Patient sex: M
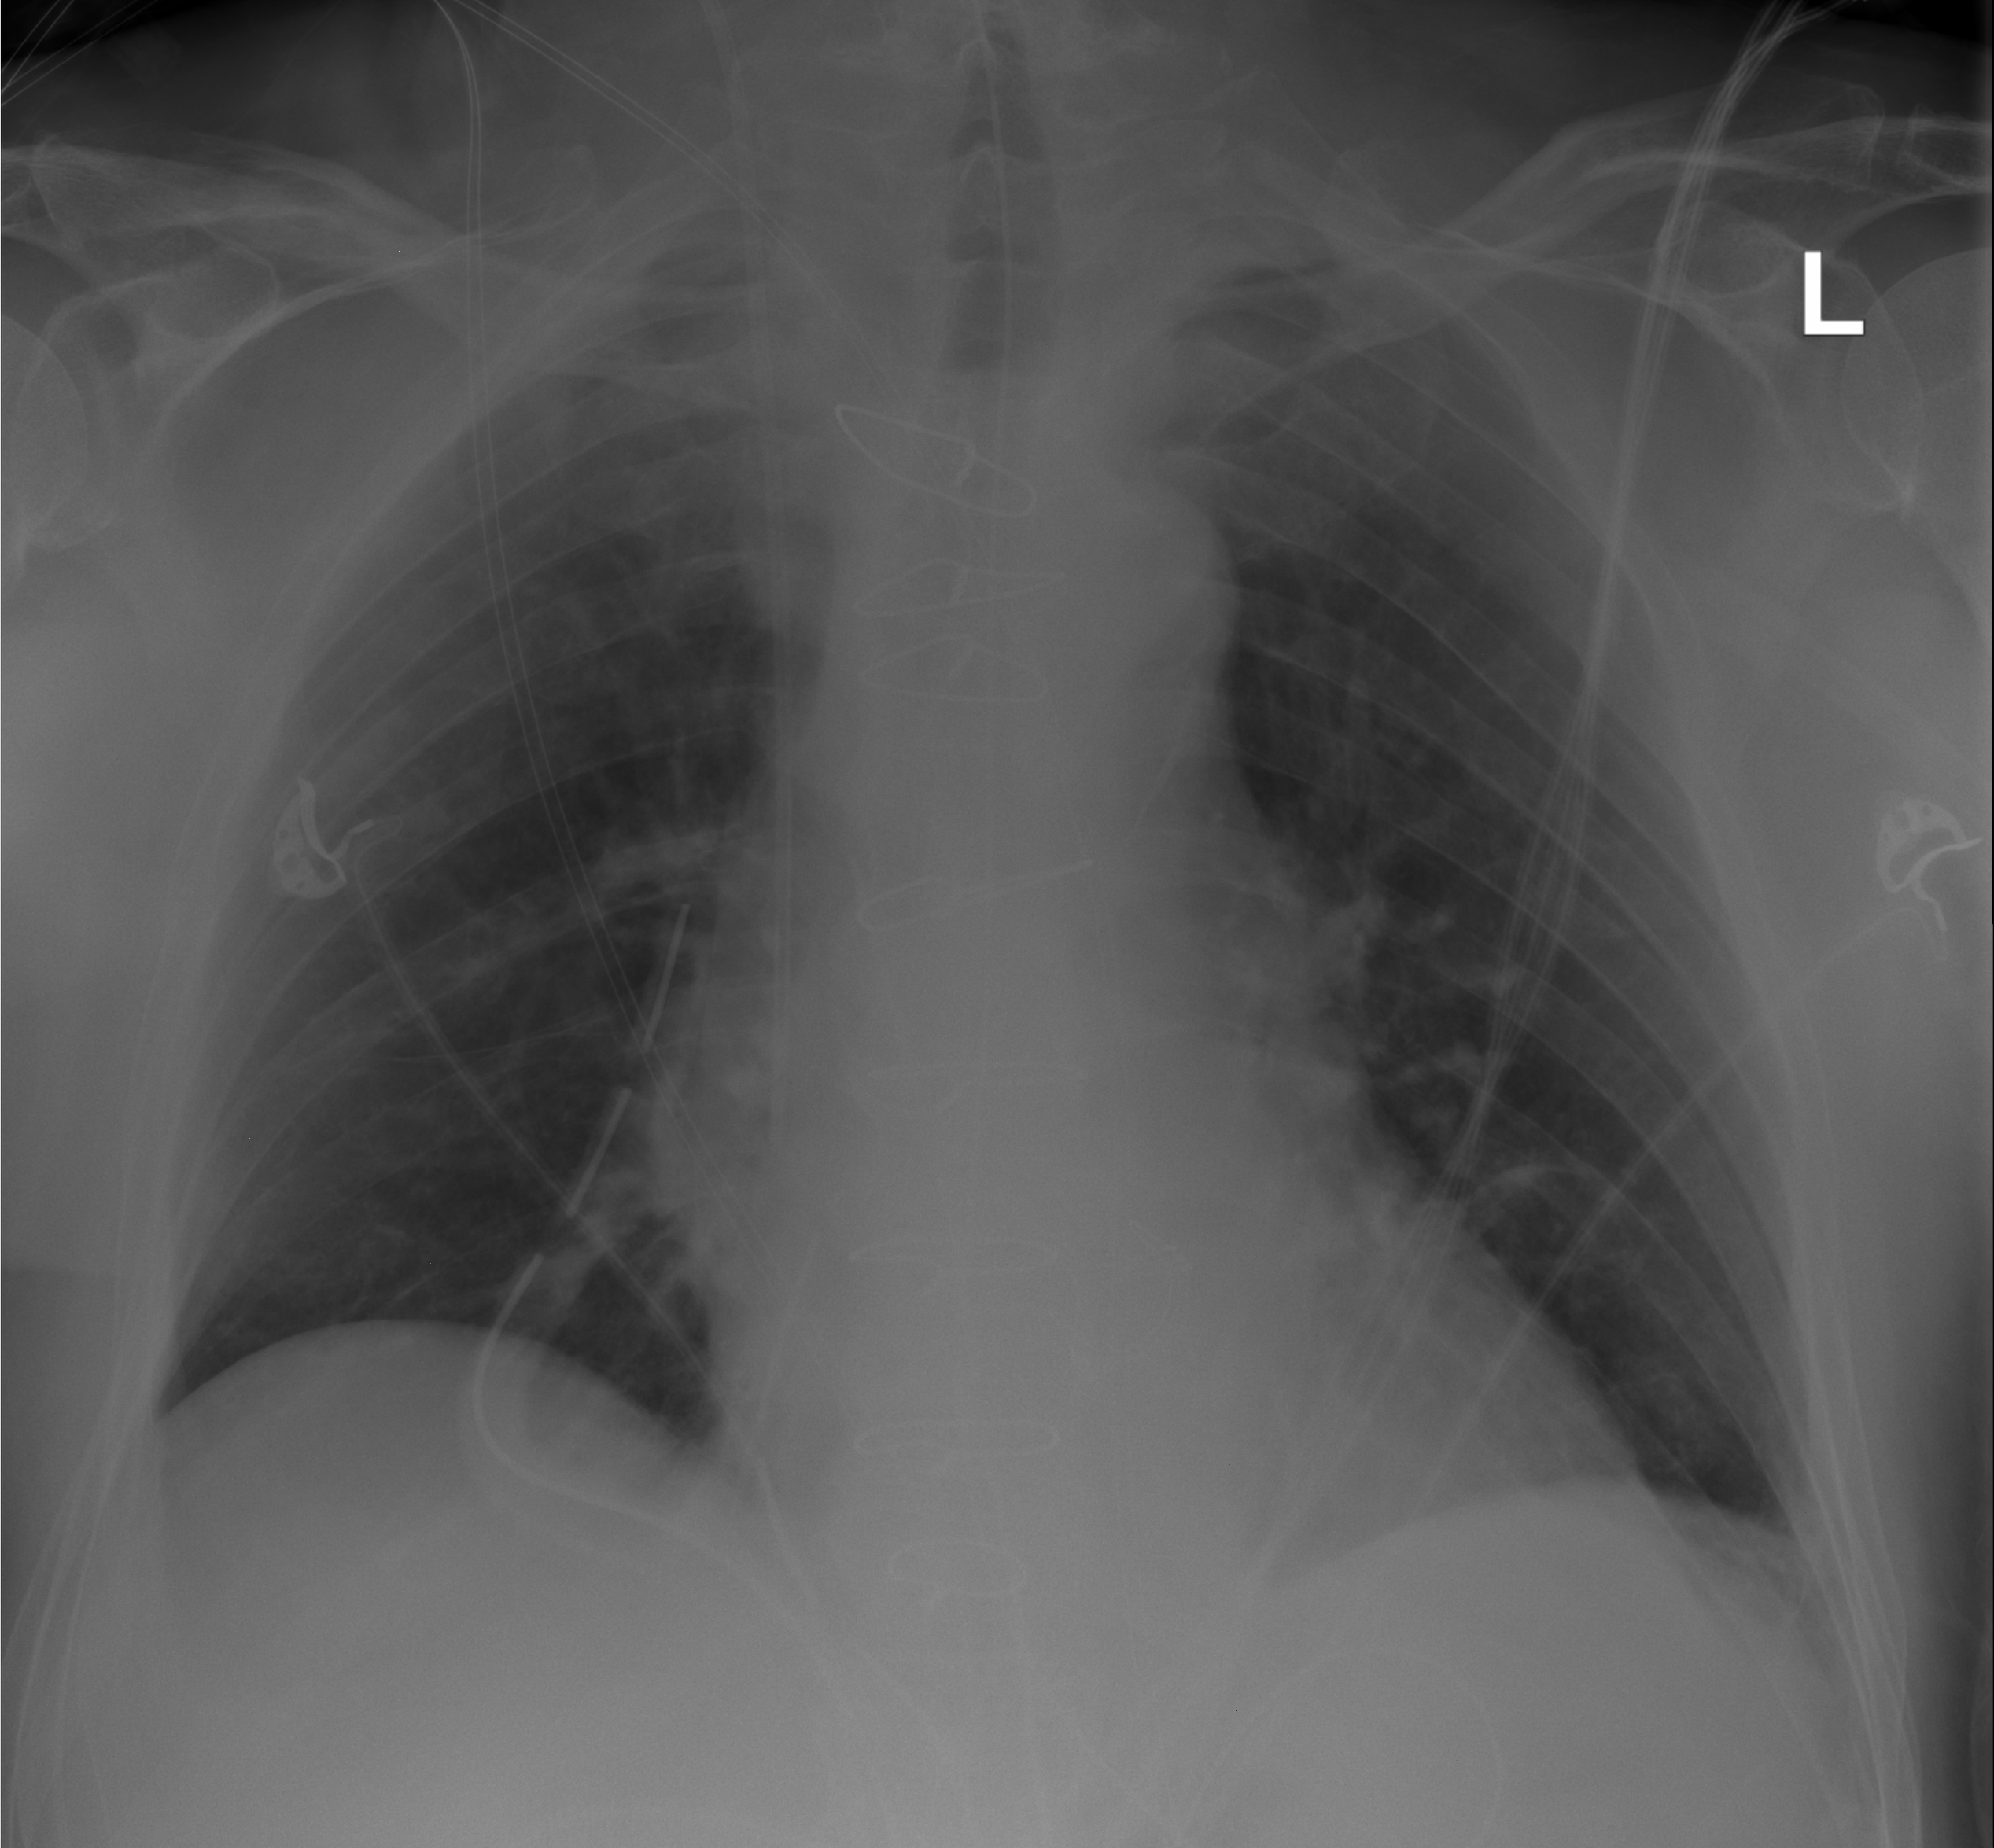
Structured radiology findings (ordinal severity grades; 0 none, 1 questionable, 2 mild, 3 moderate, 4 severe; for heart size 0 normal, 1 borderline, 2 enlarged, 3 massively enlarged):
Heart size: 2
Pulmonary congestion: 0
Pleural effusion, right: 0
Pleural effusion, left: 0
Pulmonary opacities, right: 0
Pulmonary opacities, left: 0
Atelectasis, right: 0
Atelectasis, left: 2